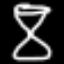
Label: hourglass